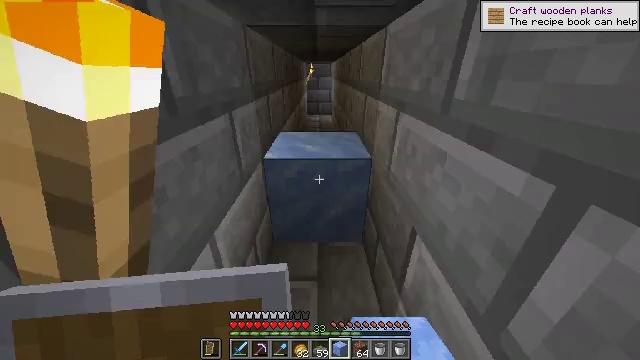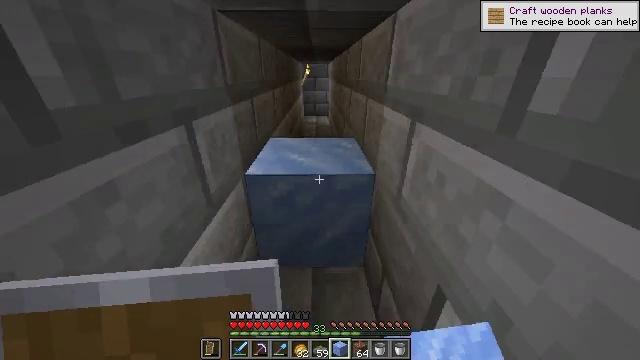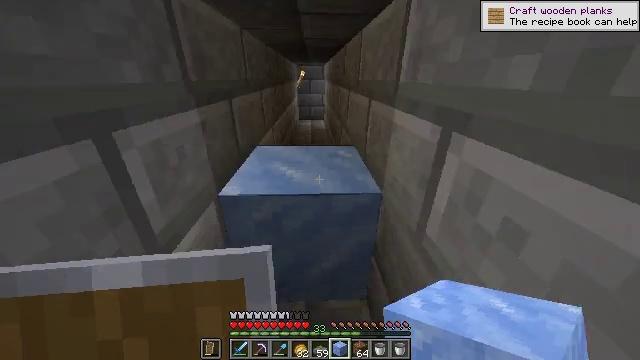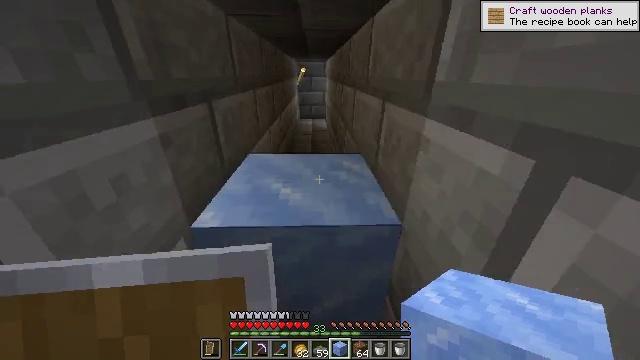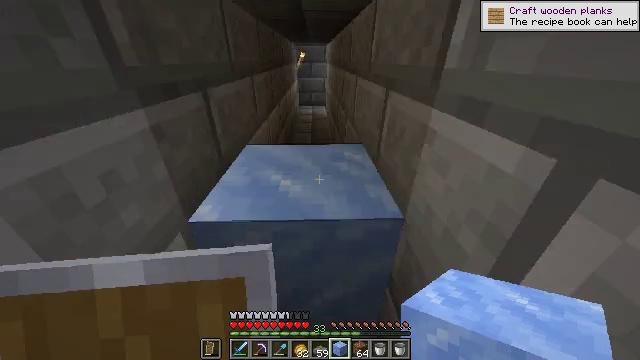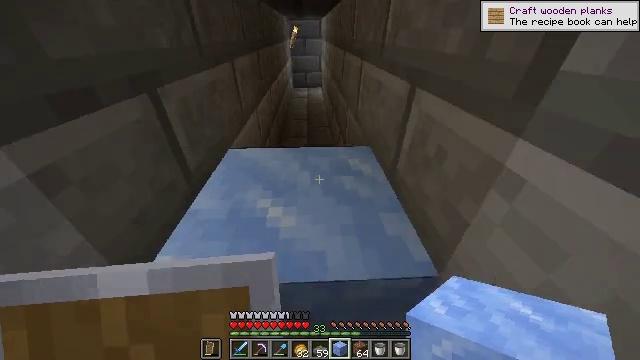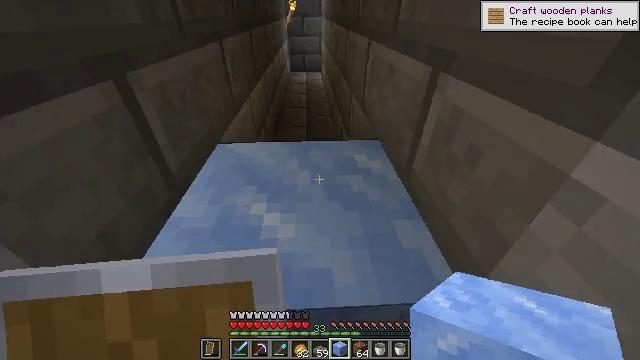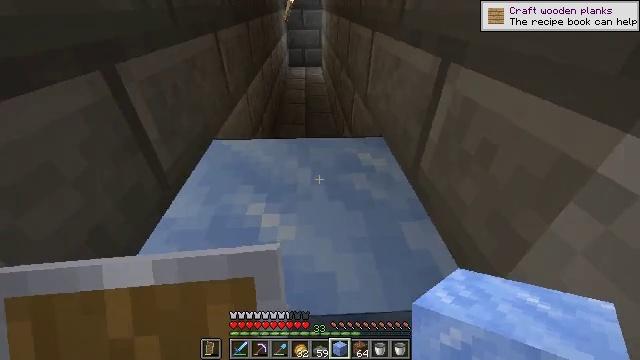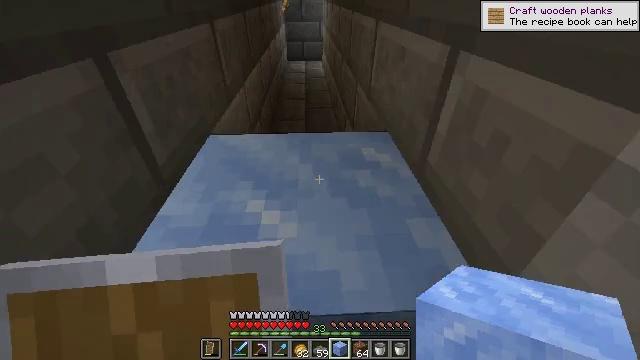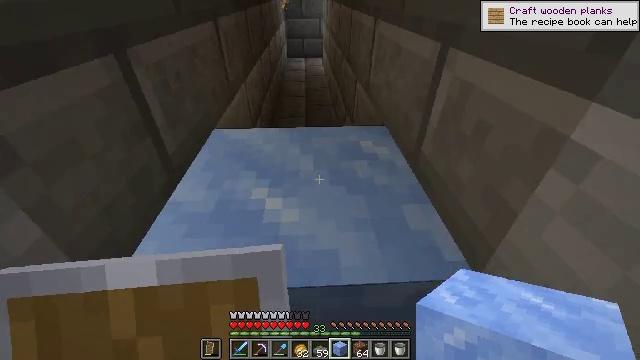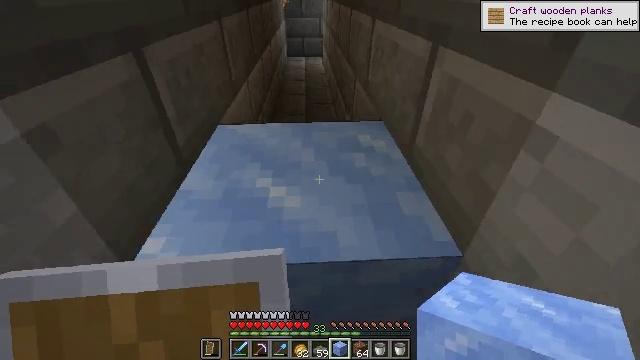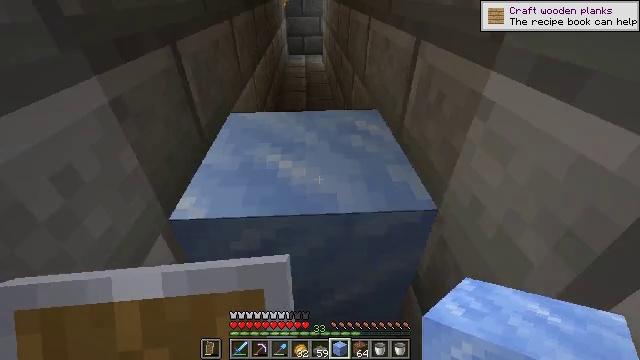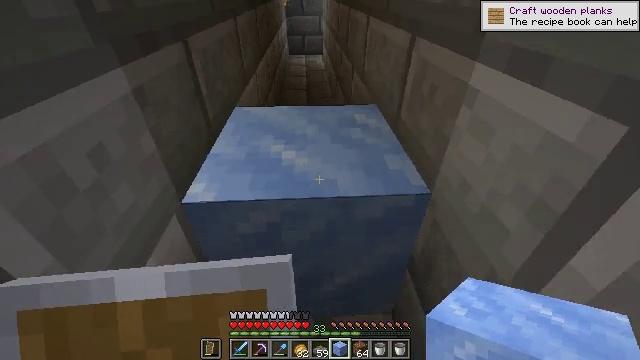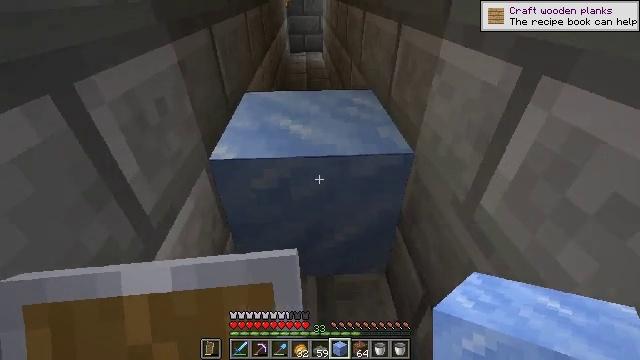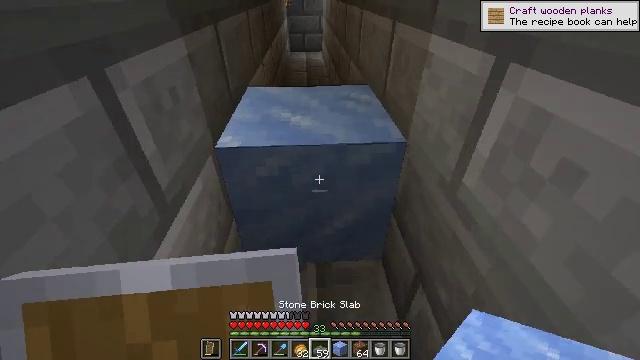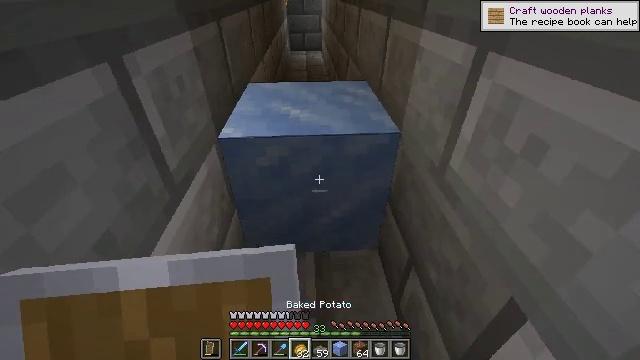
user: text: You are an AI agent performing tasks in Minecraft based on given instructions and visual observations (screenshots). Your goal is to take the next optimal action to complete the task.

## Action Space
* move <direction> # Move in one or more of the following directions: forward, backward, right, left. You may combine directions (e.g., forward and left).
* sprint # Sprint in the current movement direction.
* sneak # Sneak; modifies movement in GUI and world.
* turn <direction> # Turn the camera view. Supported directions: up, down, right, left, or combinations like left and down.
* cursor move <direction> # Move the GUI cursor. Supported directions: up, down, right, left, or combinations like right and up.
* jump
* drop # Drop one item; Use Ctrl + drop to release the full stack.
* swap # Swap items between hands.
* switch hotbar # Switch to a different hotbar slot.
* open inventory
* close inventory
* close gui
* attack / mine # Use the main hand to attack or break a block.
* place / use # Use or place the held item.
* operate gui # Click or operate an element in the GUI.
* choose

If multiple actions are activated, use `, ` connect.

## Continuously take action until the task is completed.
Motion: motion action
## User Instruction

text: Mine packed ice from icy biomes.
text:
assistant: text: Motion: move forward
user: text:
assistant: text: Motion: move forward, turn right
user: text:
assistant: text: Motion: move forward
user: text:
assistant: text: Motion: move forward, turn down
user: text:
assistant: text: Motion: turn right and down
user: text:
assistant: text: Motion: turn down
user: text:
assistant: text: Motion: no_op
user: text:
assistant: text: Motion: no_op
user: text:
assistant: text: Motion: move back
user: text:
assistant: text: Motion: move back
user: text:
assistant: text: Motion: move back
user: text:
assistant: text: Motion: move back
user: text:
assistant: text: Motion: move back
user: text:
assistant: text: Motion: no_op
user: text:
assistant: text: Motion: no_op
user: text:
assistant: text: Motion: no_op
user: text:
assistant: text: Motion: no_op
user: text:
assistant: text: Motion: no_op
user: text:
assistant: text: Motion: no_op
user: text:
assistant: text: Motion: no_op
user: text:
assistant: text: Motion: no_op
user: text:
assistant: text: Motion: no_op
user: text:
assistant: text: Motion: turn left and up
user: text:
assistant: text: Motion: move forward, turn up
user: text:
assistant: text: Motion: move forward, attack / mine
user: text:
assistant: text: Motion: move forward, attack / mine
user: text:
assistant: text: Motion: move forward, attack / mine
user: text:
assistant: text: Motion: move forward
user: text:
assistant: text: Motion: move forward
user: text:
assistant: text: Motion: no_op